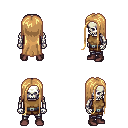
a pixel art fantasy rpg character, male body template, skeleton, leather chest armor, metal pants, light blonde extra-long hairstyle, maroon shoes, four views (front, back, left, right), 2x2 character sprite sheet, small pixel art, hard edges, no anti-aliasing